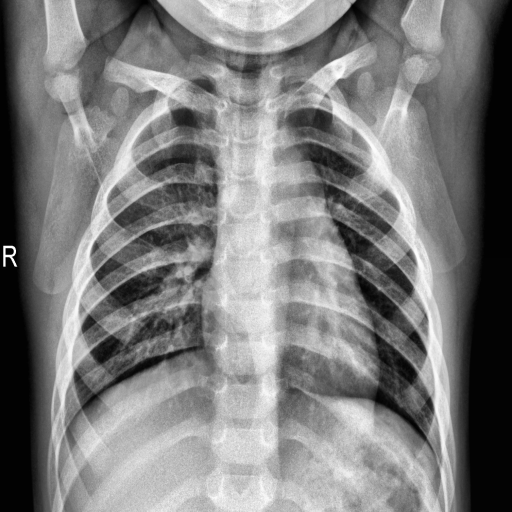
Finding: NORMAL